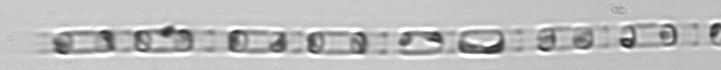
Label: Skeletonema